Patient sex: F
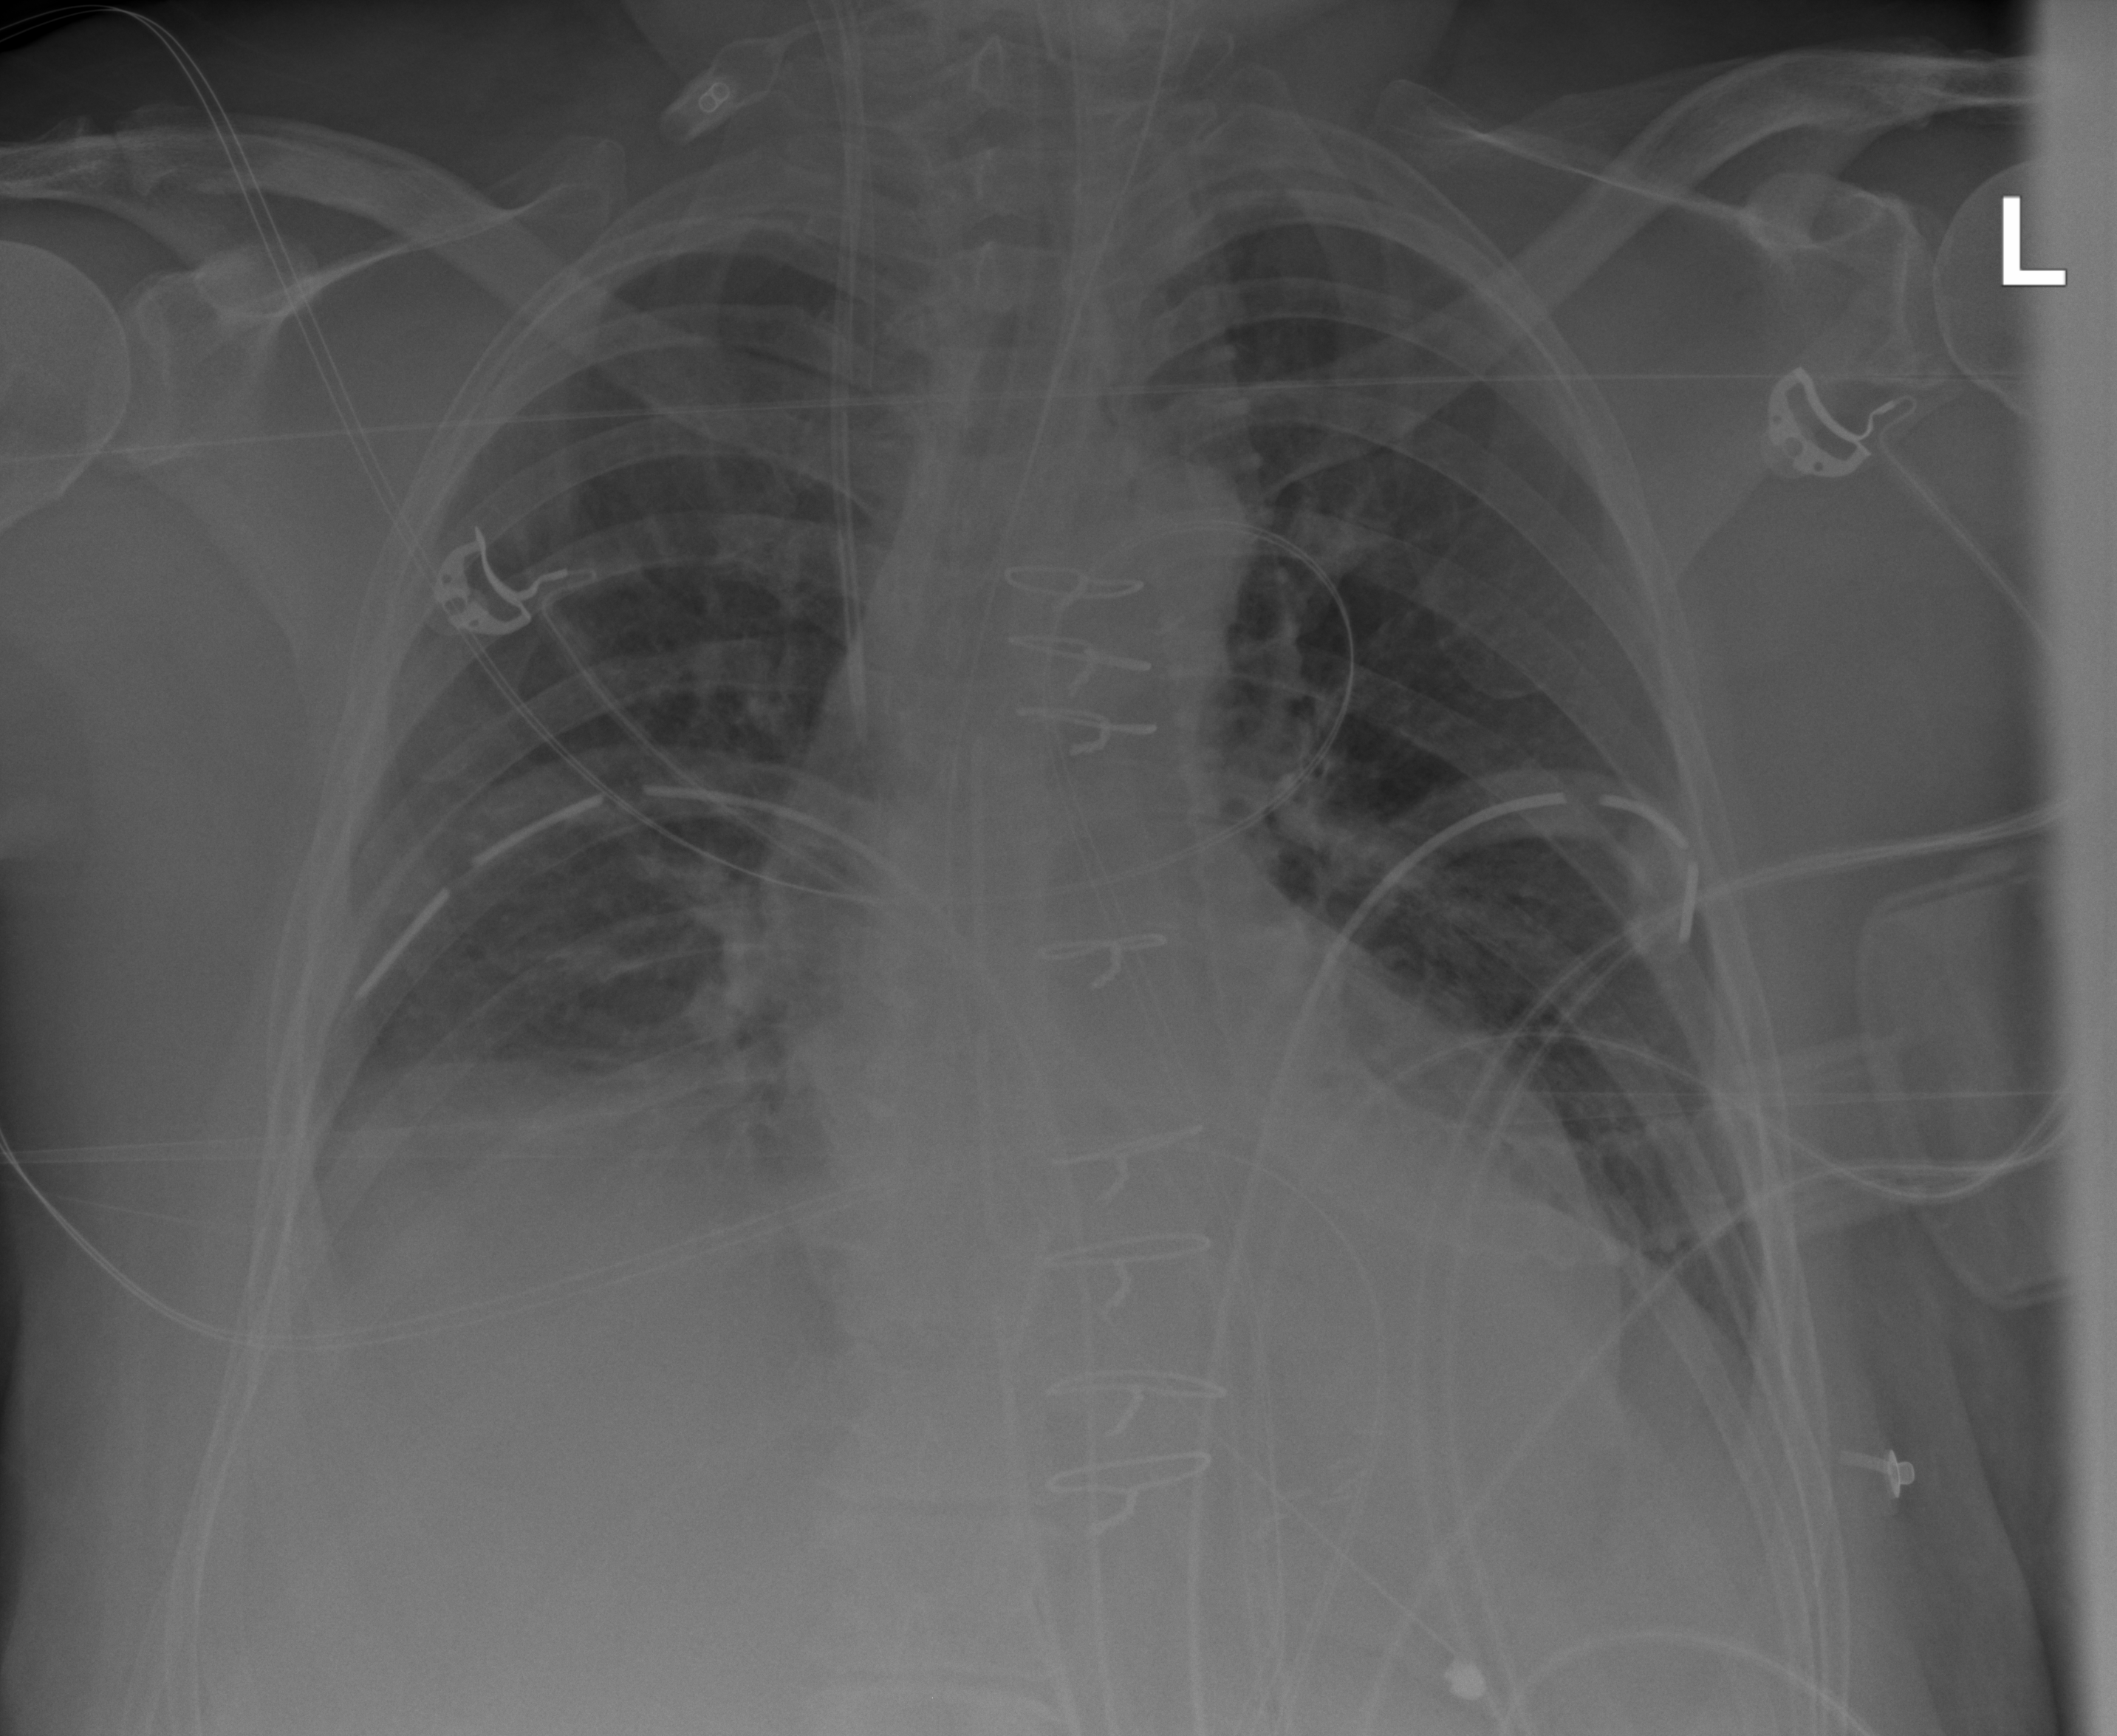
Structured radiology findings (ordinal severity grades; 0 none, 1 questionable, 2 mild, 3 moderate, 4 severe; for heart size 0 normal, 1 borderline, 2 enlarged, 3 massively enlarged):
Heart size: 2
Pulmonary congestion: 2
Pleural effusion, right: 0
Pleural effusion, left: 0
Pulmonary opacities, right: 0
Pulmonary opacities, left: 0
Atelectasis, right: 2
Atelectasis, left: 2